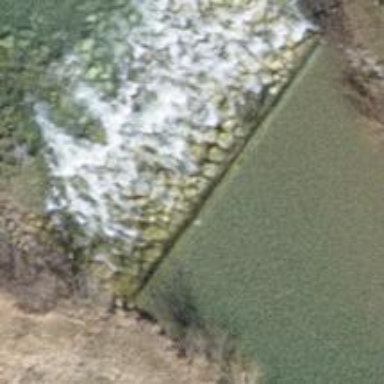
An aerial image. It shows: Weir in waterway.